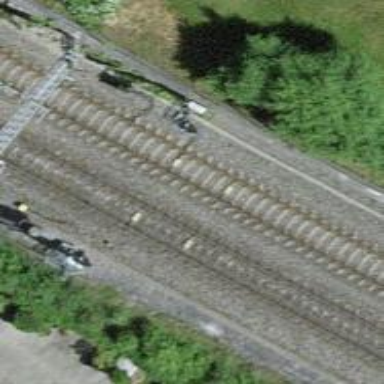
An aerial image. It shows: Railway signal.